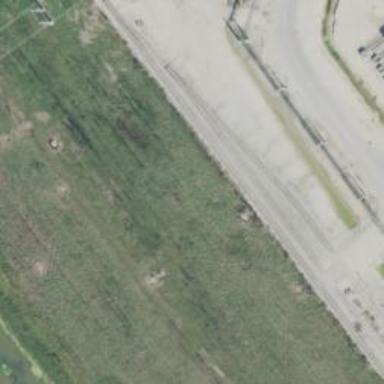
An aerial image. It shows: Rail spur service.